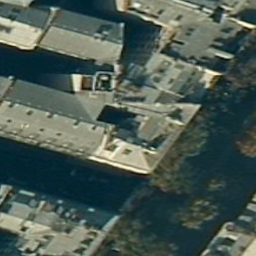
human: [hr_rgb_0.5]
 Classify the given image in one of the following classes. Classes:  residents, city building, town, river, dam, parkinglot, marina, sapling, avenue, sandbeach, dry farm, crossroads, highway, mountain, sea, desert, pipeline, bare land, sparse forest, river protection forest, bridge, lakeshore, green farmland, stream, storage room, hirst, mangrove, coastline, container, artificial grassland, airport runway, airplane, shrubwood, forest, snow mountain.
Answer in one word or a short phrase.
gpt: city building